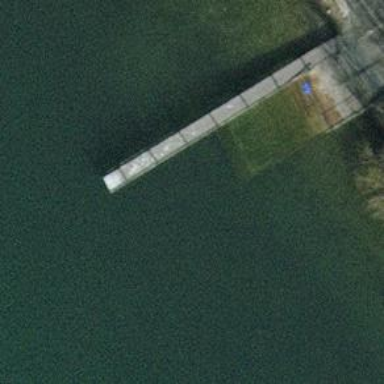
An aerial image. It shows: Slipway on leisure land.